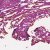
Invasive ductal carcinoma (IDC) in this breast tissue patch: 0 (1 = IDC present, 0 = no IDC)